Question: I working with OpenGL and "<URL>" to mapping the texture image to 2D polygon which is the set of vertices generated from OpenCV.
My question is, can I use the result of texture mapping as the new texture (which is already distort by the first mapping) to map with other polygon.
I think my explanation is so bad, please look at the example;

Left image is my texture, and the right is the texture after mapping to polygon (the texture divided to 8 block for 8 set of vertices. What I want to do is using the mapping result on the right side as the new texture.
It is possible to do with OpenGL or OpenCV?
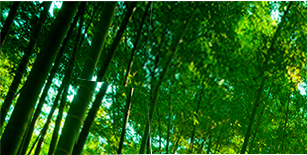
Answer: Render your scene to a <URL>.